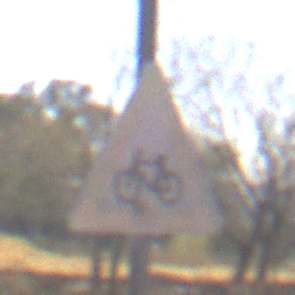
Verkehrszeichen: RadverkehrRechts
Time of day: Midday
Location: Outdoor (Nature)
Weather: Clear
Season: NotSpecified
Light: Natural